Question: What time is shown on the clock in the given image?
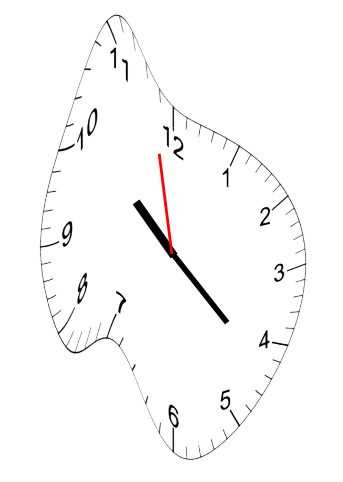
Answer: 10:21:58